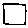
Label: square